Here is the raw acceleration-versus-time signal recorded on a bearing housing. Determine the bearing's health state. Answer with exactly one of: normal, inner_race, outer_race, ball.
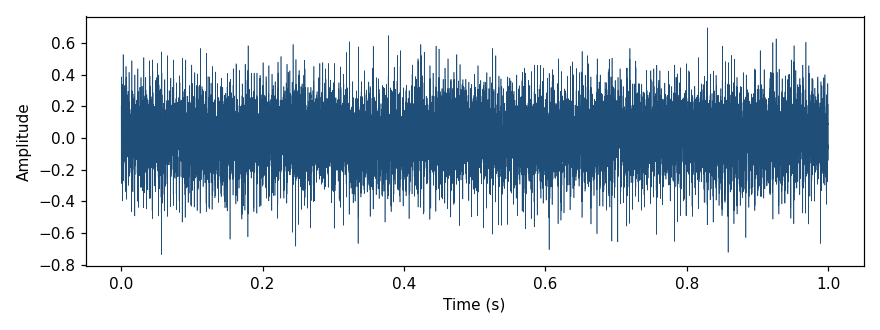
Answer: outer_race